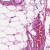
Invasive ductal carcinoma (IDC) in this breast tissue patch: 0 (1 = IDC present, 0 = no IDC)